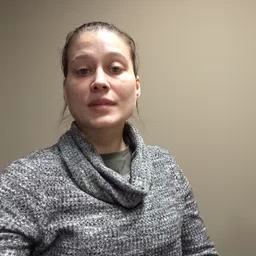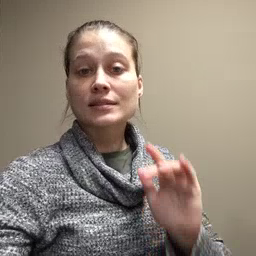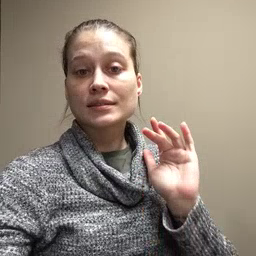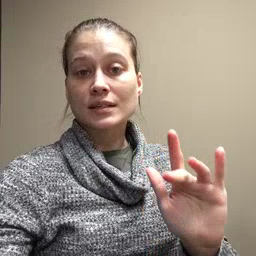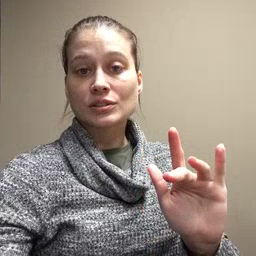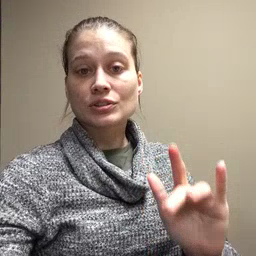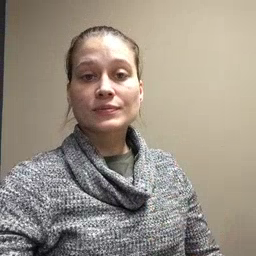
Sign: touch